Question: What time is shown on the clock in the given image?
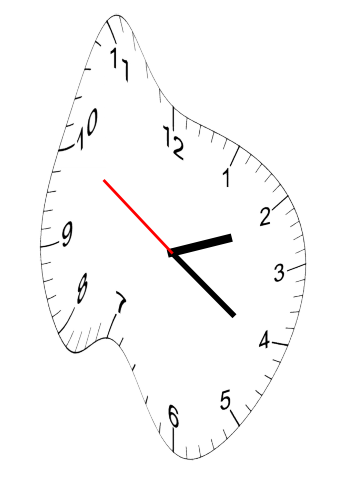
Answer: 02:20:50